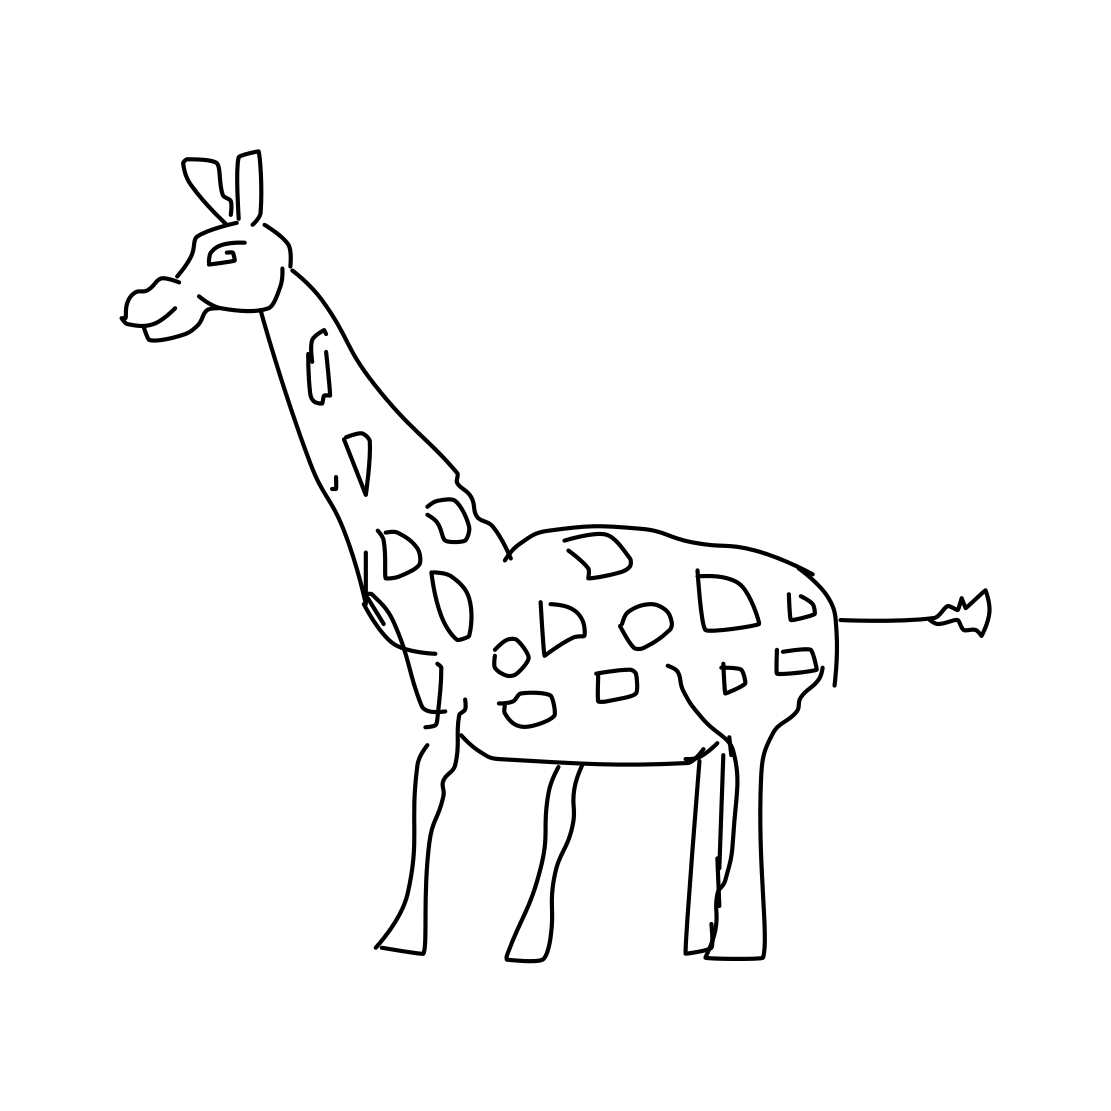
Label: giraffe